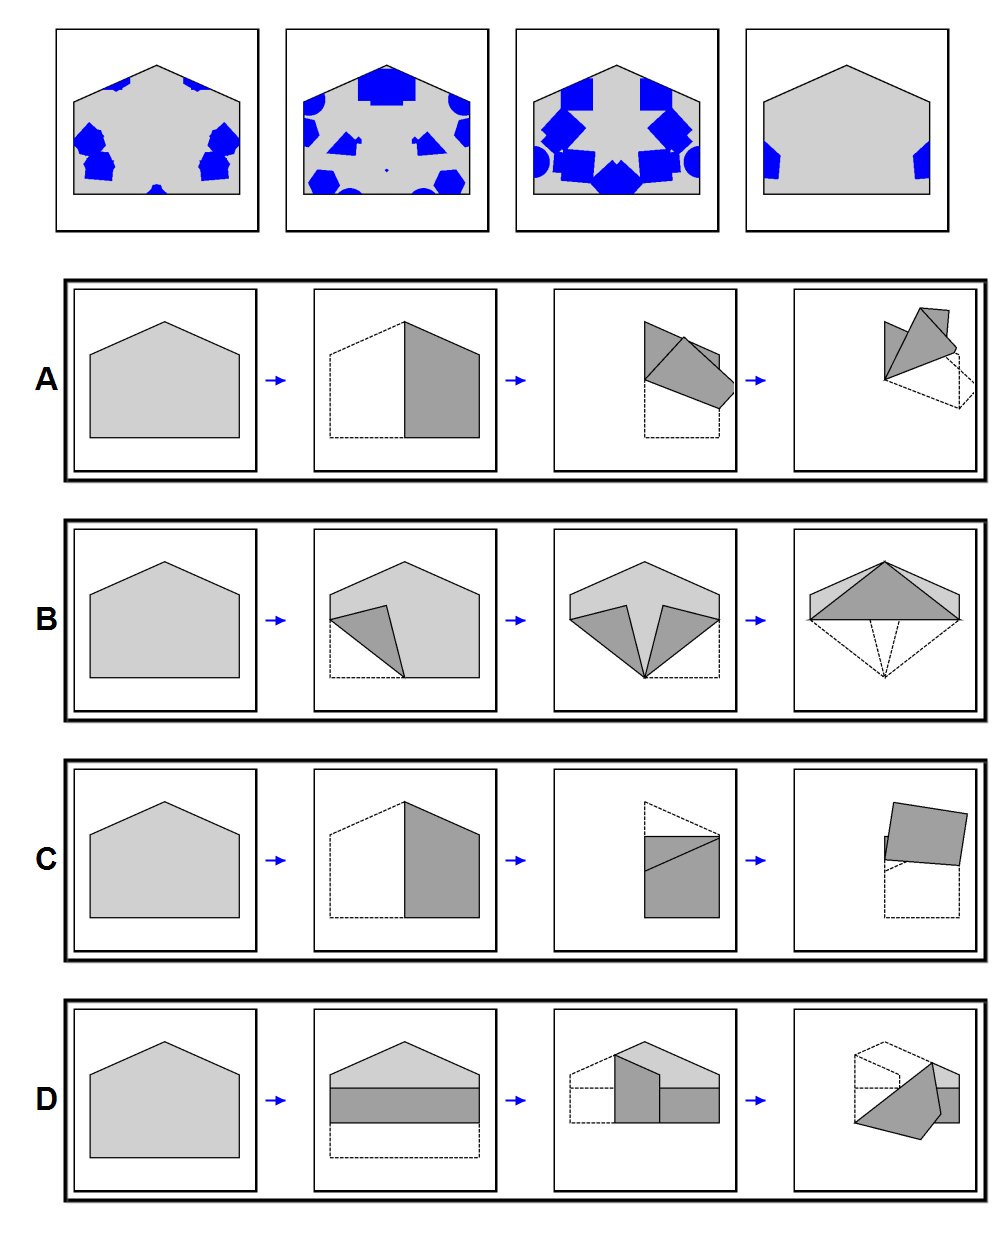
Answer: A